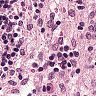
Metastatic tissue present: no